Question: I have the following database design:

I want to add a new table named Task, which would have a one-to-many relationship with a Project(Project will have one or more tasks and particular task will belong to only one project). Next users will also be assigned to different tasks in a project(basically User table needs another many to many relationship with a Task, but that creates a loop in the design). Is this a good practice or should I avoid making loops in a design?
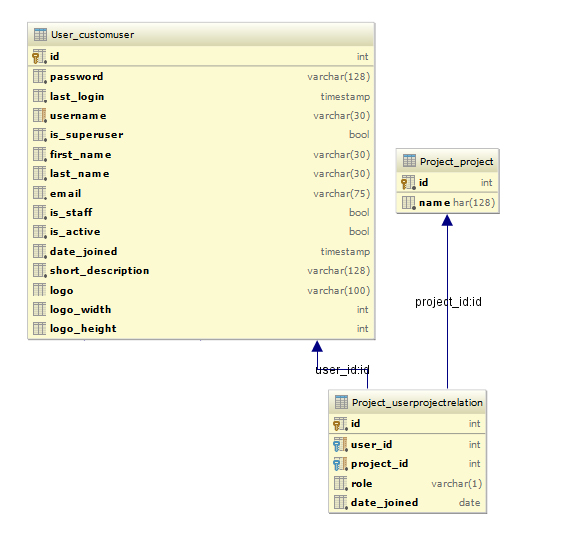
Answer: > Next users will also be assigned to different tasks in a project(basically User table needs another many to many relationship with a Task...)
Probably not.
You need only those users who are related to a particular project assigned to specific tasks. So you need a foreign key from tasks to reference the project's users, which to be the oddly named table "Project_userprojectrelation".
"Loops" are a nuisance sometimes when you need to cascade updates or deletes. But you can usually delete rows from the "end" or the "middle" of the loop toward the "top". The only time that doesn't work is when you have foreign keys chasing each other around the loop in the same direction. Most dbms's will warn you about that kind of problem.